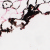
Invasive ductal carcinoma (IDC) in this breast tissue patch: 0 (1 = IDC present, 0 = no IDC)